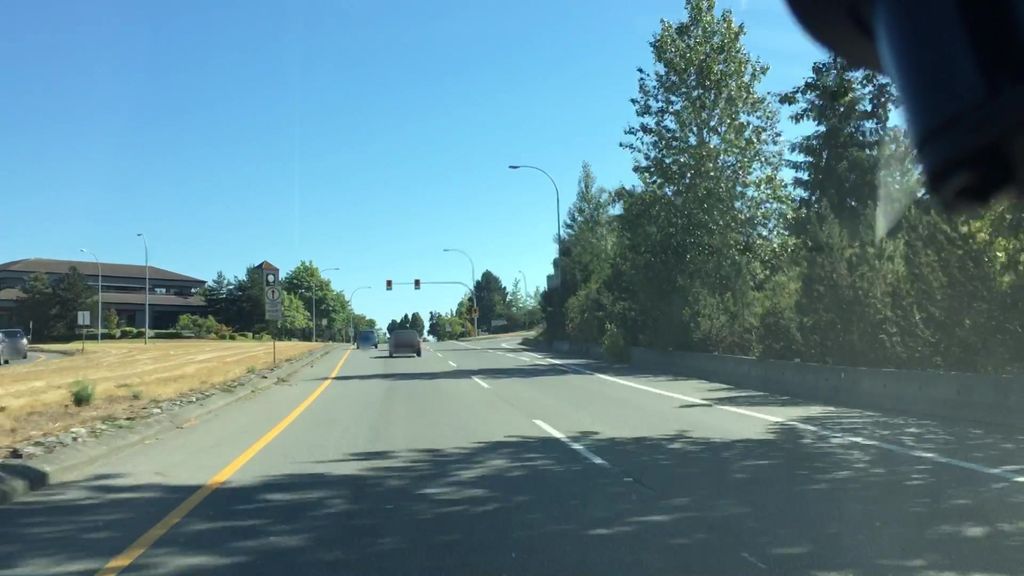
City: victoria